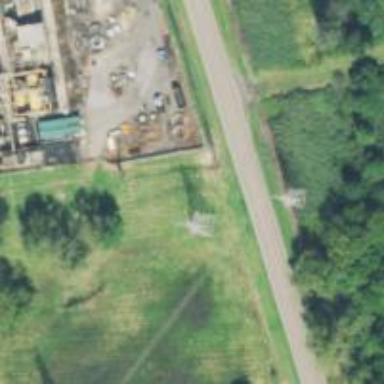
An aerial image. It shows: Lattice structure tower.